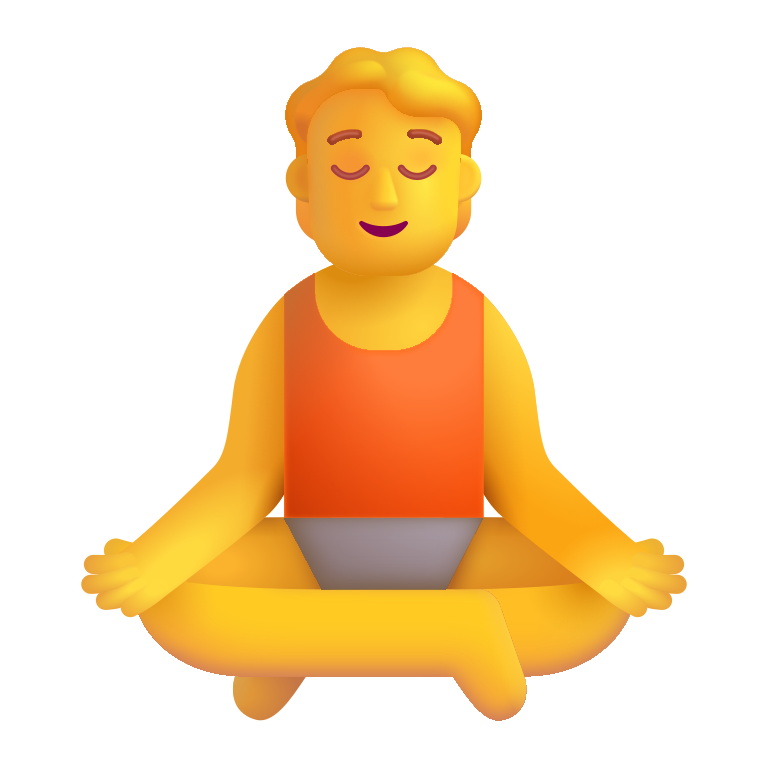
person in lotus position color default